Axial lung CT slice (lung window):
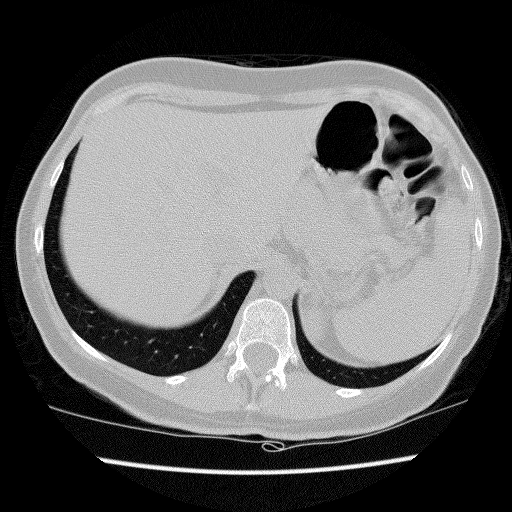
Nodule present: no